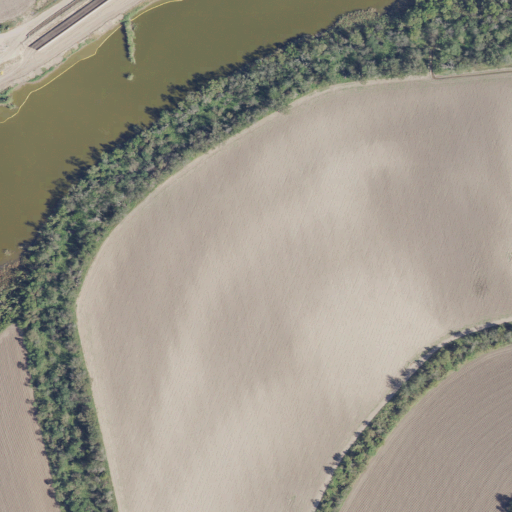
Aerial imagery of levee in Texas named Eurestes Banco Number 35 containing cultivated crops, open water, and herbaceous wetlands